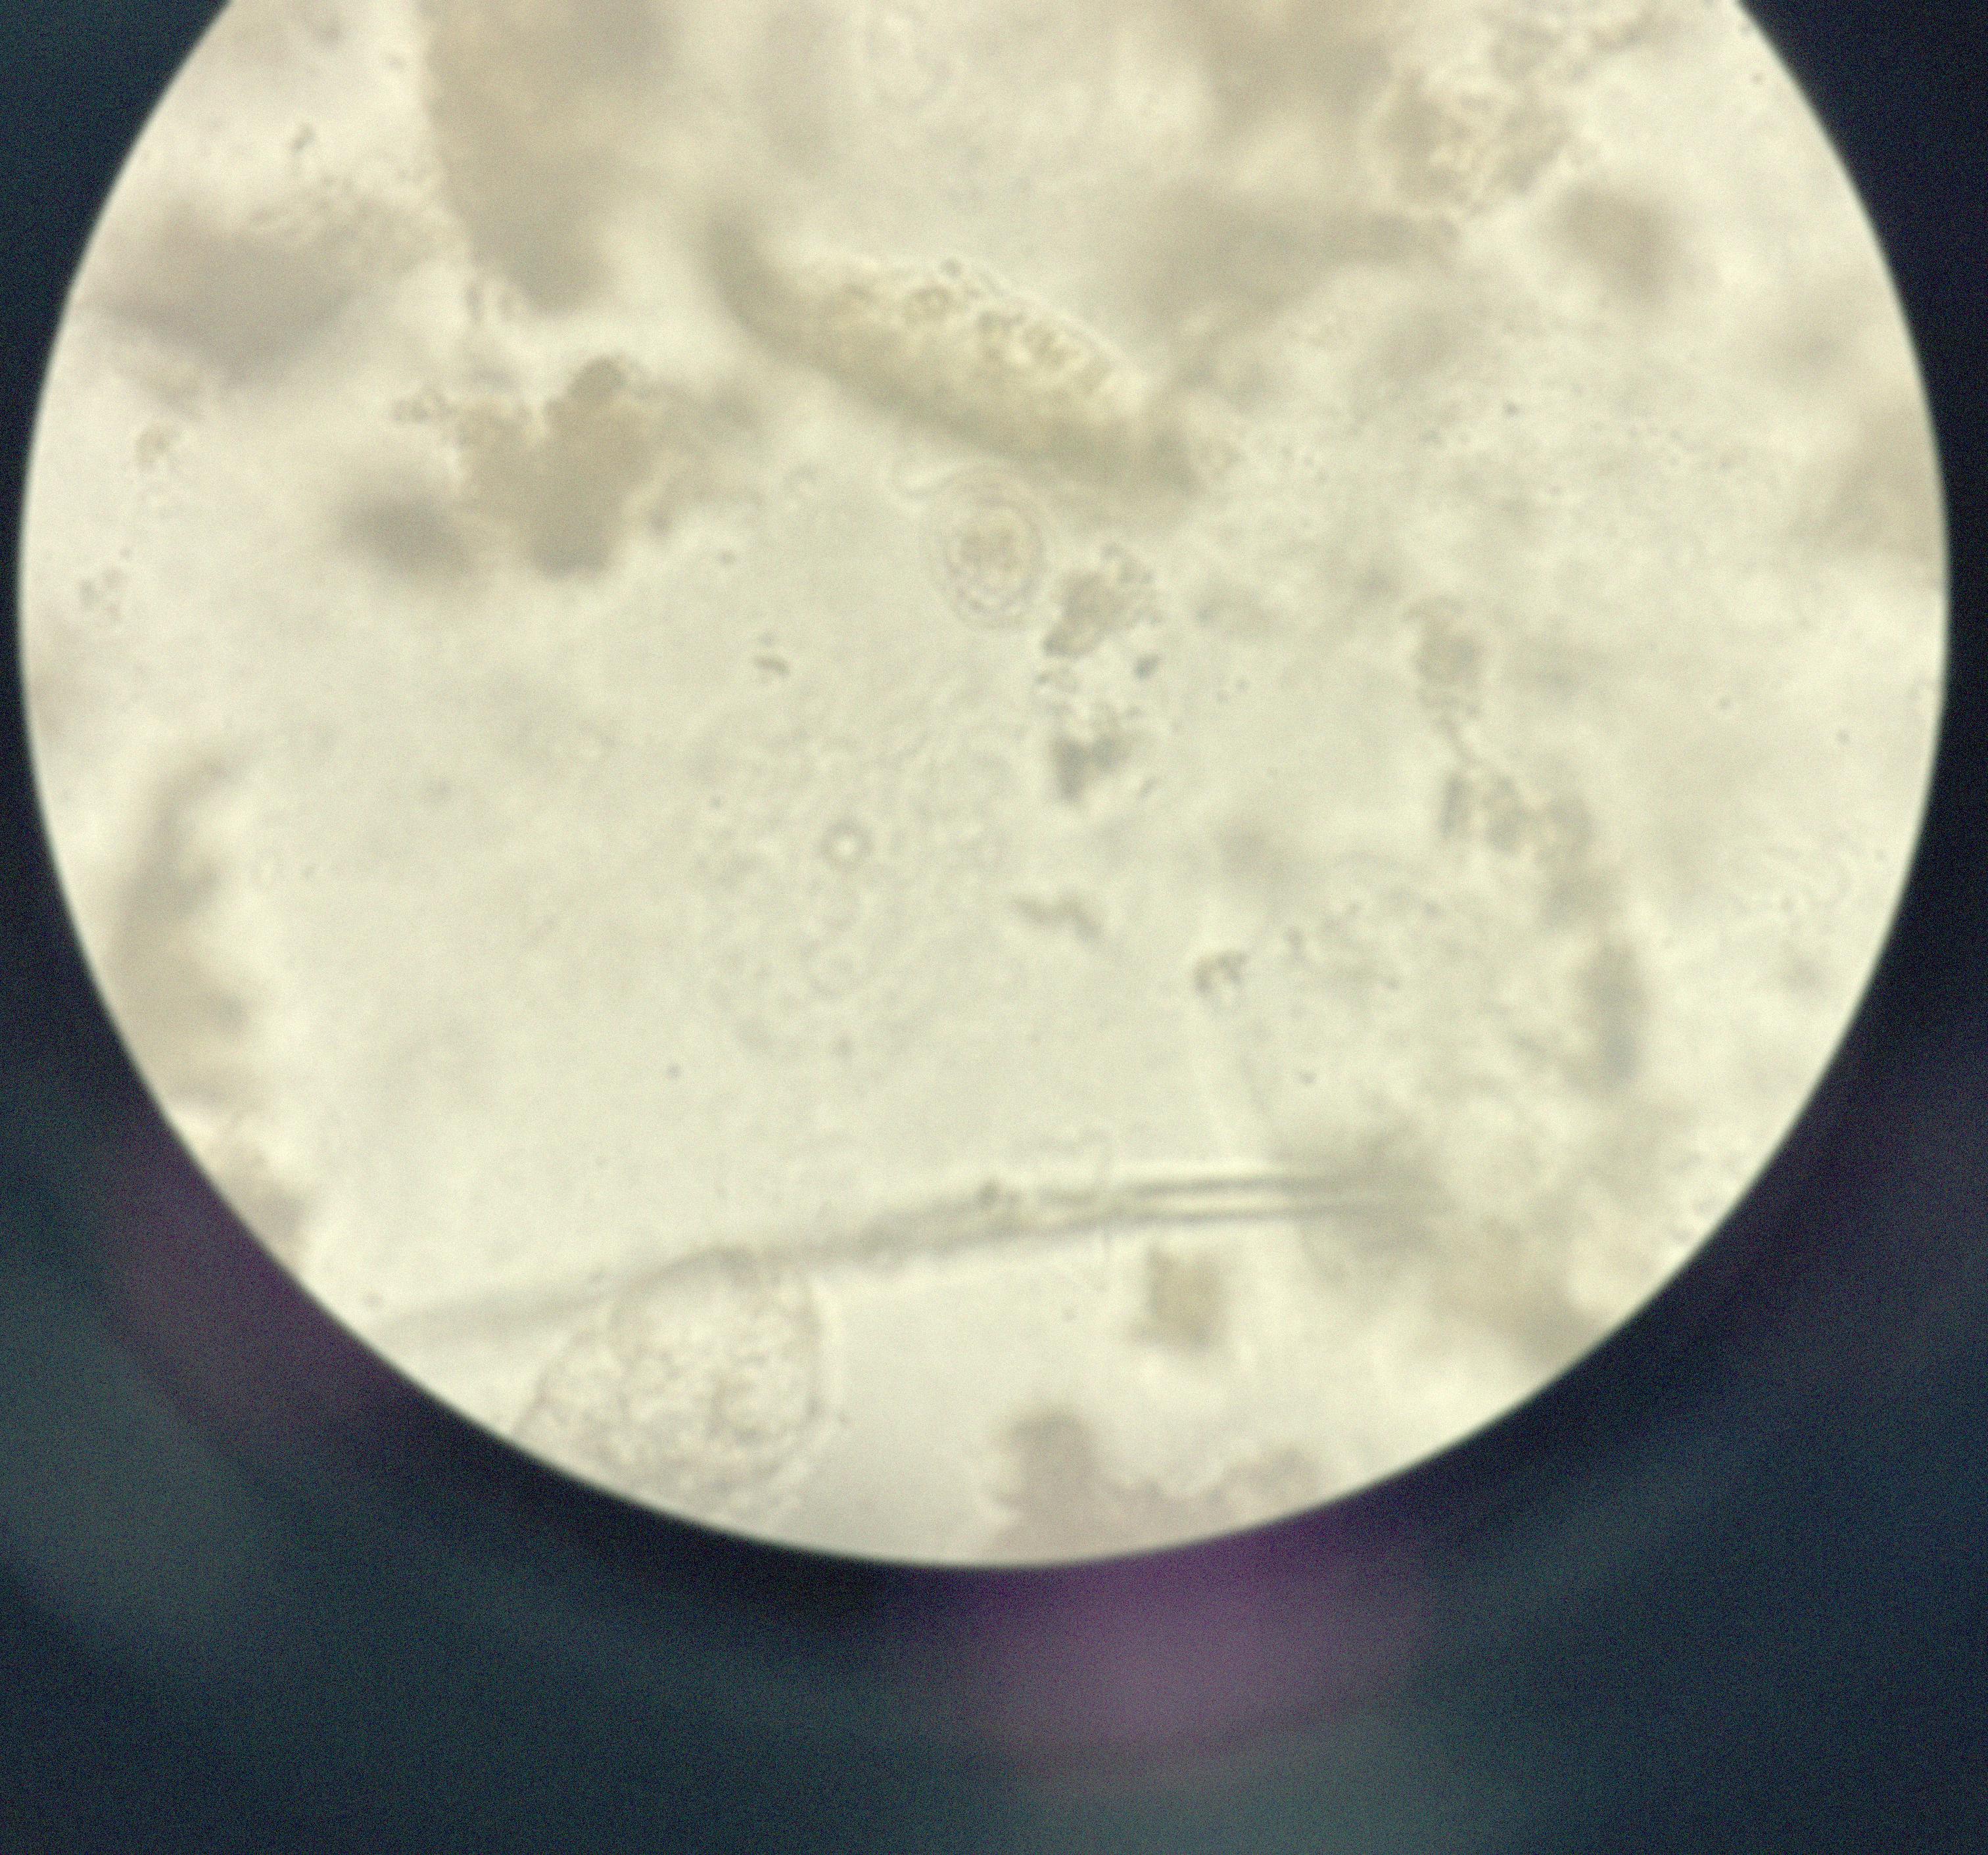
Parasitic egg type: Hymenolepis nana